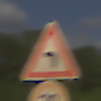
Verkehrszeichen: KurveLinks
Zusatzzeichen unten: Geschwindigkeit30
Umgebung: Outdoor, RoadRail
Tageszeit: Midday
Wetter: PartlyCloudy
Licht: Natural
Jahreszeit: NotSpecified
Kontrast: HighContrast